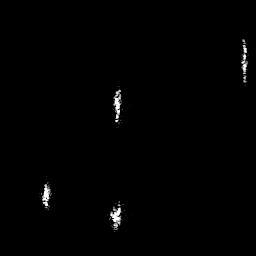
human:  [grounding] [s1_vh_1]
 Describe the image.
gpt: In the satellite image, there is  <ref>1 small ship </ref> <box>[[43, 35, 47, 47, 0]]</box> located at center,  <ref>1 small ship </ref> <box>[[15, 73, 19, 81, 0]]</box> located at bottom left,  <ref>1 small ship </ref> <box>[[93, 17, 97, 27, 0]]</box> located at top right.